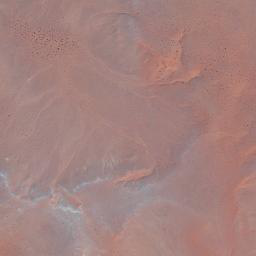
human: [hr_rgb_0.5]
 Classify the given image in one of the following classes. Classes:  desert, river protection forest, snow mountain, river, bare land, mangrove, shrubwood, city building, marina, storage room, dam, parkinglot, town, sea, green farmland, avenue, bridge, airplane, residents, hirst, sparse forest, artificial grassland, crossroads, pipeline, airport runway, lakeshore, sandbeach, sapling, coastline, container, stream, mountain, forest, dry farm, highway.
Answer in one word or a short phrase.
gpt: desert